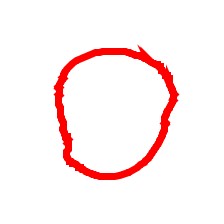
Shape: circle